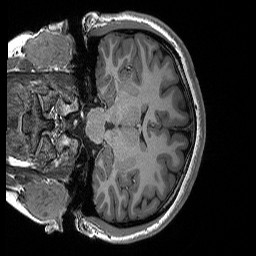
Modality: T1w
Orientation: coronal
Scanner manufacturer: siemens
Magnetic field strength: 3 T
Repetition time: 2.3 s
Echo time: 0.00298 s